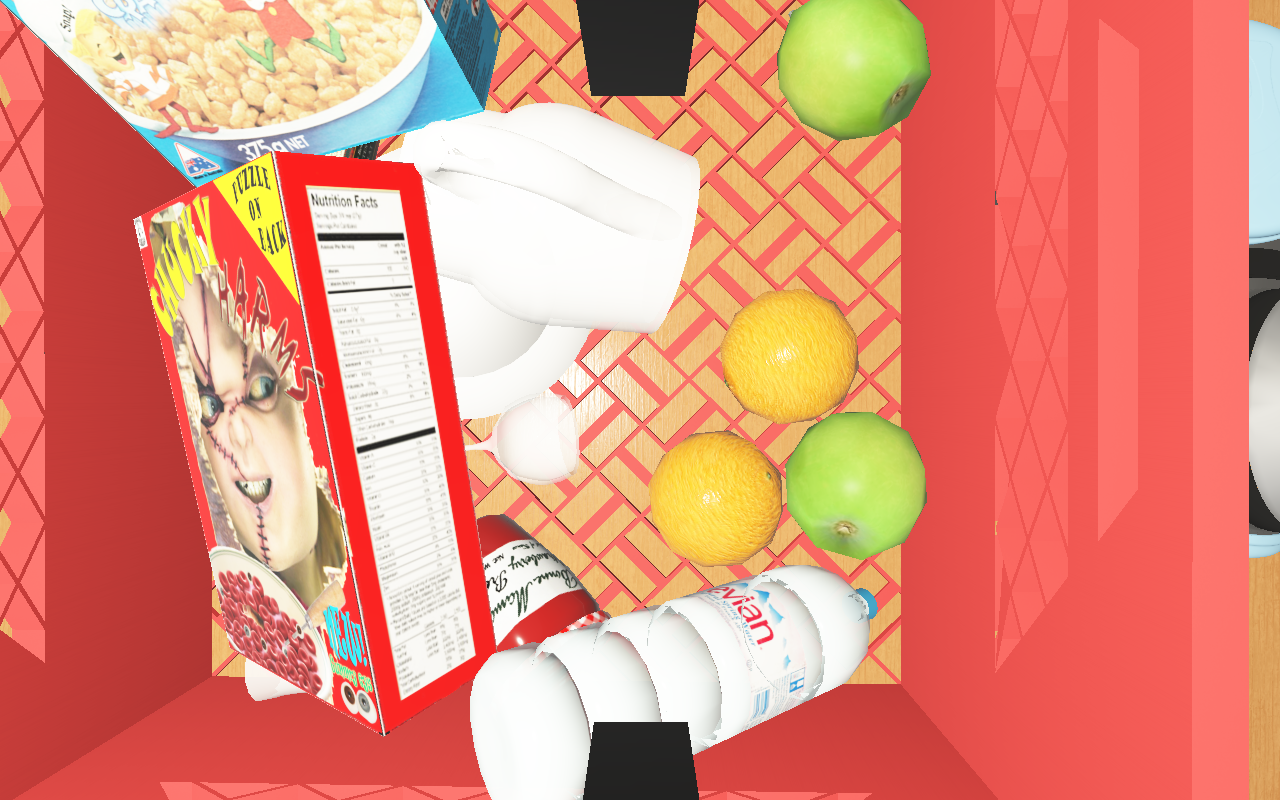
Objects in the scene:
water bottle
apple
wineglass
jam jar
cereal box